Question: I'm an android newbie so forgive me if this is a noobish question.
I'm trying to have some menu which is located on top of the screen and I want it to be in every single activity inside my application.
Now my question is how can achieve this goal? Should I create an XML an include it every where or should I have a base activity and host my other activities inside that?
Look at the screenshot below, I want exactly the same. If you notice you see 2 sets of buttons one on top and the other on the bottom. The middle screen is scrollable.

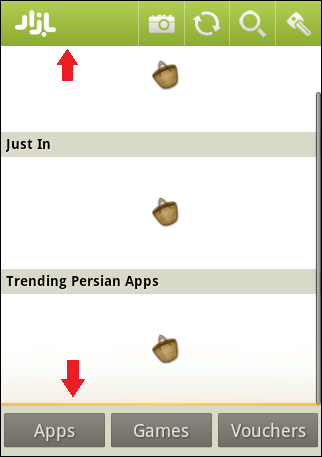
Answer: I usually create the bottom and top toolbars as separate layout xml files and inclue them in the activities I need them. I also create a base activity which can handle both toolbars. You can put the top toolbar to actionbar programmatically, if it's available.